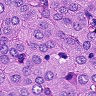
Metastatic tissue present: yes